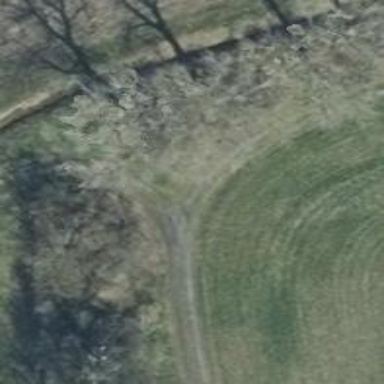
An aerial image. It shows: Track with grade 4 tracktype.